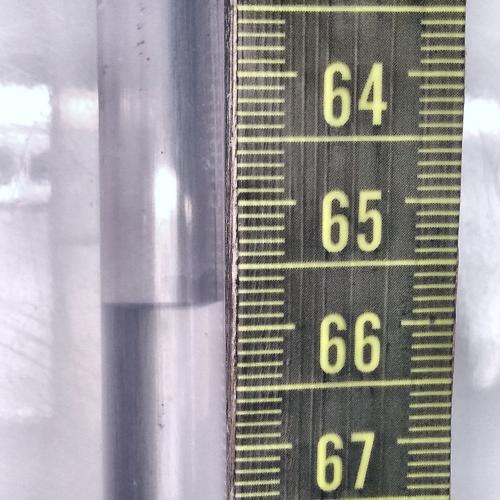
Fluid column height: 65.8 cm